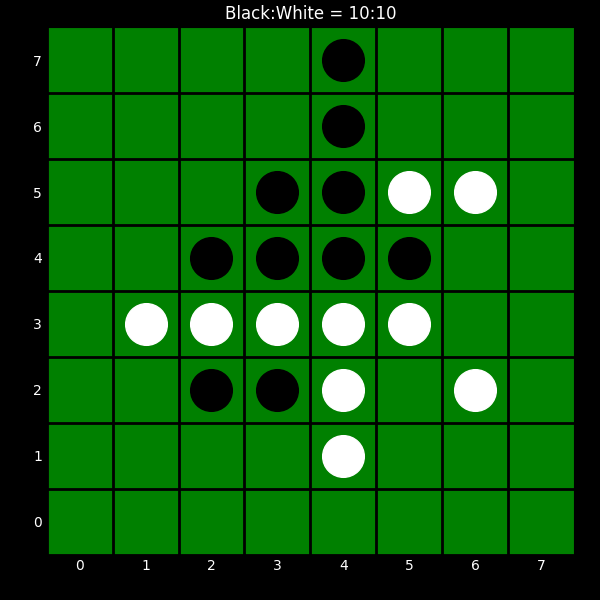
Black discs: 10
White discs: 10